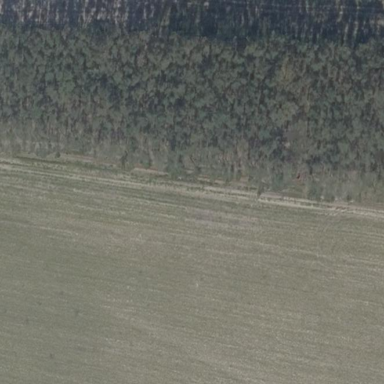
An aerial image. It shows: Forest area.